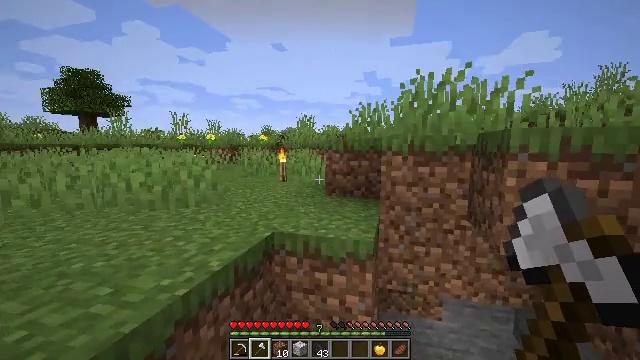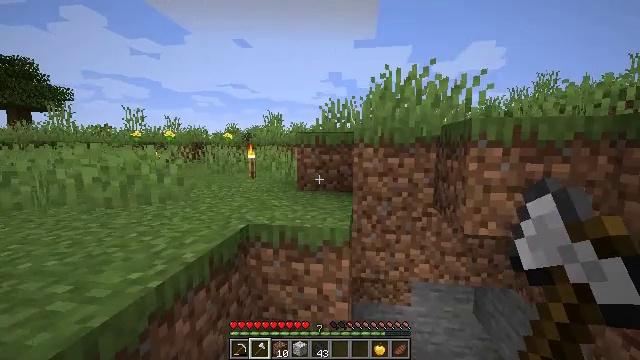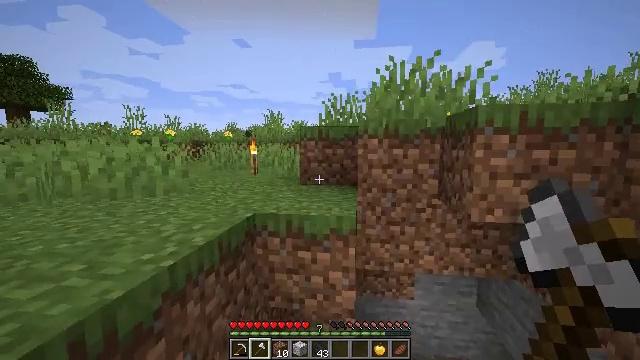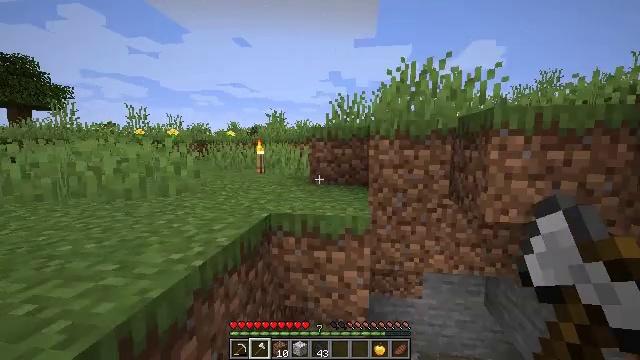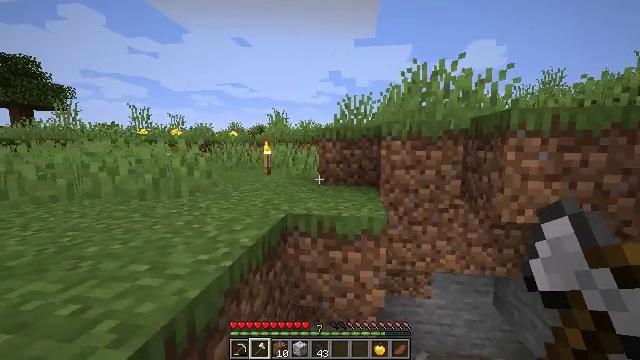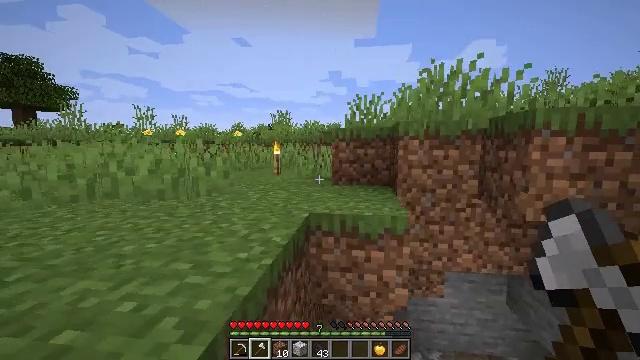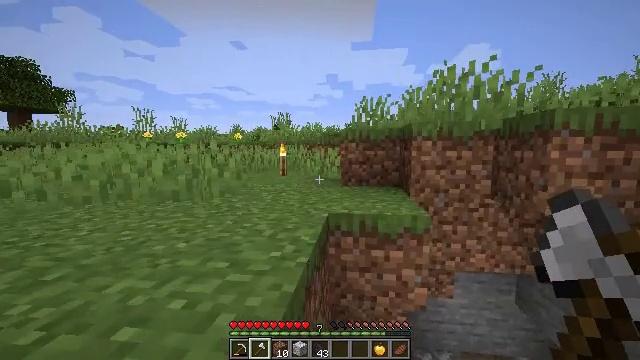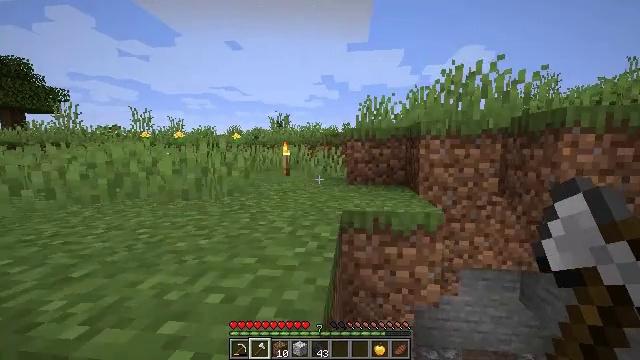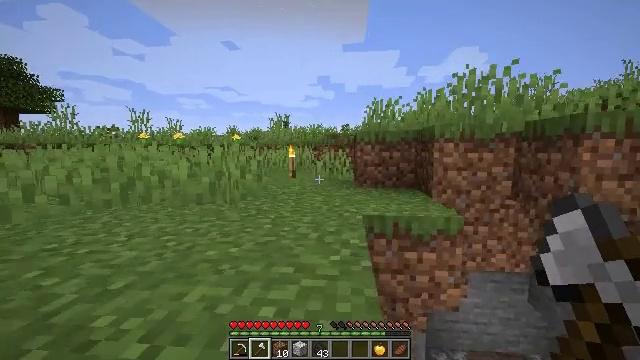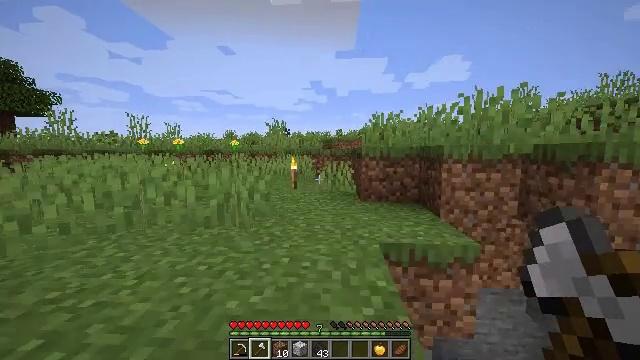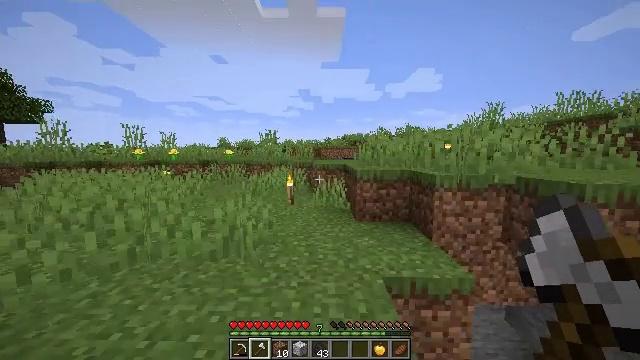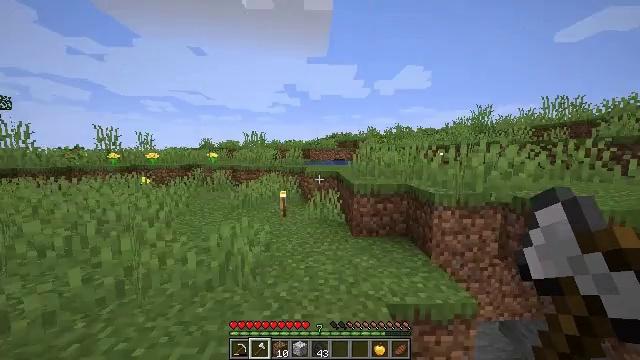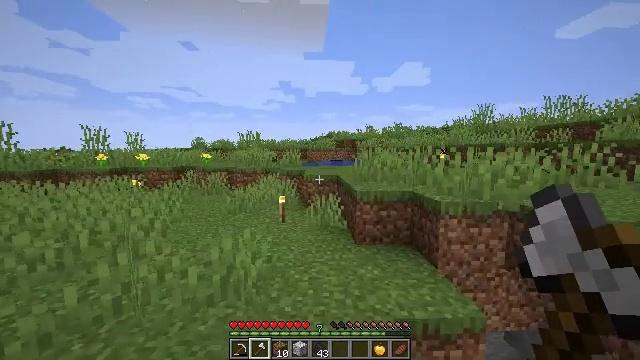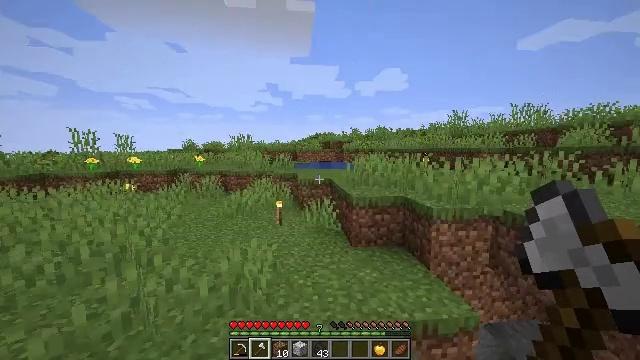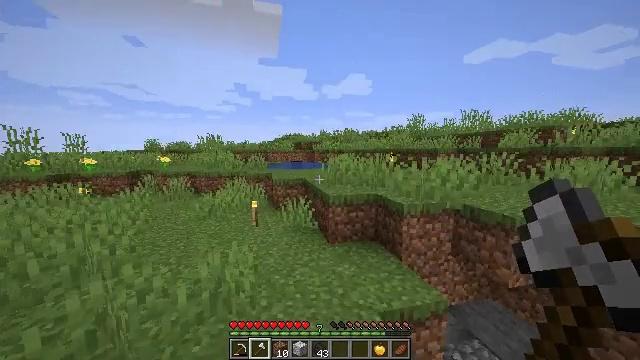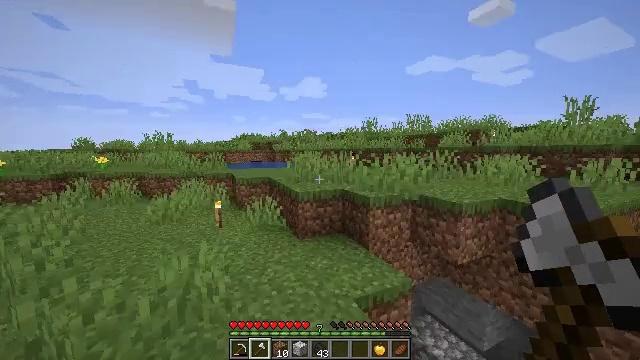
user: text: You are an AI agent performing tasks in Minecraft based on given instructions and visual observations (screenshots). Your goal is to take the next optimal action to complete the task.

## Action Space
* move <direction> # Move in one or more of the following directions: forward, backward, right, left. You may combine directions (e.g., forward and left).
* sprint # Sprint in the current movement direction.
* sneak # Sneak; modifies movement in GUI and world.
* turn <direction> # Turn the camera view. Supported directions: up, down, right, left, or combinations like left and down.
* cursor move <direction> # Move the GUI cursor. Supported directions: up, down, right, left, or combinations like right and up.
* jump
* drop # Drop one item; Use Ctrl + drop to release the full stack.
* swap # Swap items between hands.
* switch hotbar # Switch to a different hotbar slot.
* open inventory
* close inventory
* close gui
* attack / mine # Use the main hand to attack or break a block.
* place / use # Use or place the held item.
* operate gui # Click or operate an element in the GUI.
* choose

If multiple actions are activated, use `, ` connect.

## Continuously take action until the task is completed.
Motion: motion action
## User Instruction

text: Catch and defeat a cod.
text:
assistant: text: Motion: move left, sprint, turn right
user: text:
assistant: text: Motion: move left, sprint
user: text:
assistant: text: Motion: move left, sprint
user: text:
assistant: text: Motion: move left, sprint
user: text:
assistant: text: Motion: move left, sprint
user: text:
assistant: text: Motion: move left, sprint
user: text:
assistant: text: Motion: move left, sprint
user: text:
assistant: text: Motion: move forward and move left, sprint
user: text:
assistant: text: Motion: move forward and move left, sprint, turn right, jump
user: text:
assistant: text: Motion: move forward and move left, sprint, turn right, jump
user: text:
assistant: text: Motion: move forward and move left, sprint, turn right, jump
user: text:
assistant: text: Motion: move forward and move left, sprint, jump
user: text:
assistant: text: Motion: move forward and move left, sprint, turn right
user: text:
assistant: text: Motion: move forward and move left, sprint, turn right
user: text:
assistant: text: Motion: move forward and move left, sprint, turn right
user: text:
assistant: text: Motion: move forward and move left, sprint, turn right
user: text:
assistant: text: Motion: move forward and move left, sprint, turn right
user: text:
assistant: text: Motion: move forward and move left, sprint, turn left
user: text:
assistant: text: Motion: move forward and move left, sprint
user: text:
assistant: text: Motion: sprint
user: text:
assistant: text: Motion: no_op
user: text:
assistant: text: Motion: no_op
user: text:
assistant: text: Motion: no_op
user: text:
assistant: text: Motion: no_op
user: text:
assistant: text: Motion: turn left
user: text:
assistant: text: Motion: turn left
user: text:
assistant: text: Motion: no_op
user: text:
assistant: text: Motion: turn right
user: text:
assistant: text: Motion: turn right
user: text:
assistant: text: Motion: sprint, turn right and down